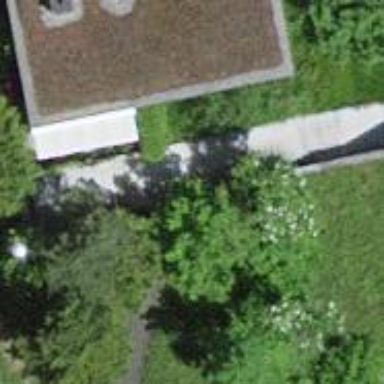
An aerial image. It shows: Paved footway.